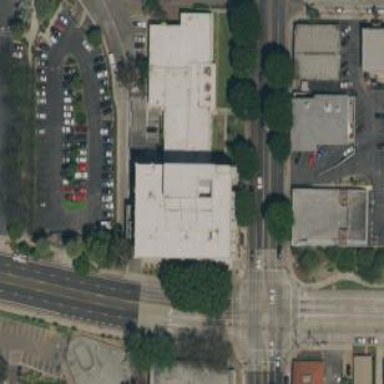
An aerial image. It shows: Courthouse building.